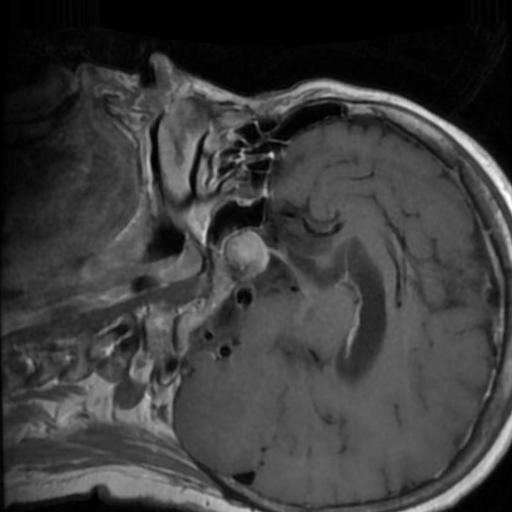
Label: brain_tumor